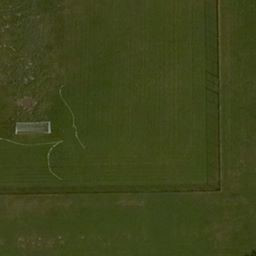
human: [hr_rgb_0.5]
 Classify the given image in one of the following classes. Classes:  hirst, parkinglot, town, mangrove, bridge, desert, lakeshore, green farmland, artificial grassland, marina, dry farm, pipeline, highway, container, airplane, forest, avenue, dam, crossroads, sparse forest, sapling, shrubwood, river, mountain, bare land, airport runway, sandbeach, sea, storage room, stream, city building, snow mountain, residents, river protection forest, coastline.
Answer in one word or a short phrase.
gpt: artificial grassland